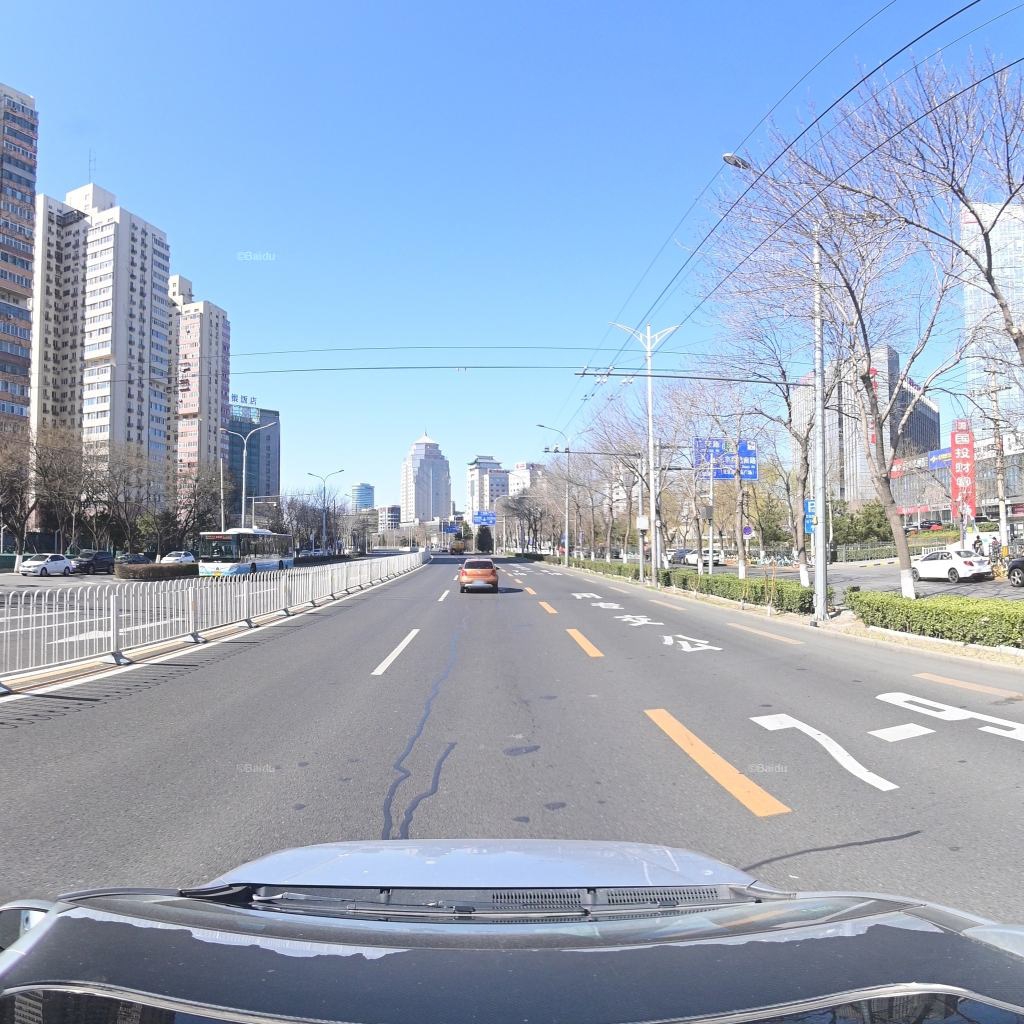
Region: Fengtai
Road damage annotations: transverse patch, longitudinal patch, longitudinal patch